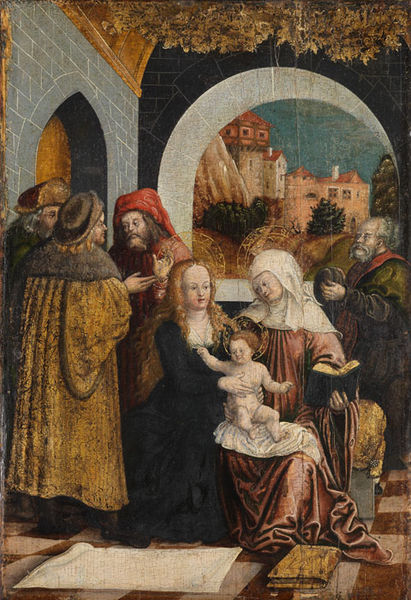
Titel: Die Heilige Sippe
Künstler: Augsburger Meister (?)
Standort: Karlsruhe
Institution: Staatliche Kunsthalle Karlsruhe
Schlagwörter: baum, berg, blau, blätter, dunkel, felsen, gemälde, gruppe, hand, haut, himmel, kopf, laub, mann, nackt, rubens, schatten, umhang, weiß, bäume, frauen, gelb, grün, landschaft, menschen, sitzen, stadt, braun, brust, bunt, busen, damen, fenster, finger, frau, grau, haar, hintergrund, hut, hüte, kariert, kleid, kleider, licht, marmor, mund, männer, nase, raum, schwarz, stirn, szene, tür, zeichnung, zimmer, ausblick, dach, gebäude, haus, rot, schleier, schloss, tuch, wiese, gesellschaft, gespräch, haube, herren, leute, malerei, rock, schachbrett, teppich, alt, bart, blond, mütze, mützen, wand, architektur, arm, augen, bibel, falten, gesicht, halten, johannes, neues testament, pelz, samt, stehen, stein, steine, bild, gelehrte, holland, innenraum, niederlande, öl, häuser, busch, kirche, boden, auge, gewand, gold, haare, kutte, mantel, reich, sitzend, decke, drei, eltern, familie, kind, mutter, personen, vater, blatt, pflanze, gotik, hübsch, locken, renaissance, zart, kamin, schornstein, turm, aussicht, bücher, papier, komplementär, liegen, bogen, italien, perspektive, pflaster, unterhaltung, fußboden, farben, fels, dorf, mauer, ziegel, farbe, baby, figuren, rundbogen, romantik, kissen, könig, kopftuch, lesen, tusch, faltenwurf, laken, junge, schoß, knie, tor, halle, bögen, rothaarig, arkade, innenhof, hängen, knabe, buch, burg, torbogen, amme, nackig, mauerwerk, zentralperspektive, arsch, fliesen, nonne, mäntel, fraue, nerz, kacheln, beten, gebet, brokat, altar, quadrate, gemäuer, portal, andächtig, gestus, pope, pelzkragen, heiligenschein, nimbus, gotisch, spitzbogen, christus, jesus, ostern, mauern, mittelalter, rothaarige, kopftücher, stall, geistliche, umhänge, kutten, könige, tempel, elisabeth, heilige, golden, fließen, bodne, jünger, heilig, taufe, steinboden, maria, madonna, anbetung, jerusalem, jesu, mutter gottes, punziert, petrus, weise, fresco, vorlesen, anna, kostbar, aureole, christi, josef, joseph, testament, roben, kapuze, geburt, säugling, ahus, fraune, europa, weihnachten, gemauert, barrock, fensterbogen, heilige familie, jesuskind, stifter, maria mit kind, juden, heiligenscheine, mutterliebe, beraten, innehof, lieblich, bläter, grppe, bedeckung, morgenland, frührenaissance, kopfbedekung, statd, windel, christuskind, bethlehem, gewnad, darbringung, im tempel, darbringung im tempel, betlehem, schriftgelehrte, beschneidung, gelockt, drei könige, madona, gelehrten, anna selbdritt, rum, selbdritt, altdorfer, van der weyden, neues, goldene pforte, pharisäer, mentel, jusus, raumm, kopfruch, m,enschen, d, nt, rote farbe, #weiß, atorboge, stadtbogen, weise männer, kelisabeth, nimbusd, zacharias, sakralkub´nst, maria im tempel, drei weise und maria mit kind, anna septrip, scharzese gewand, josef4, jerustadt, fliesn, donaustil, ittalien, kind jesus, illuminarismua, nonn, blätter baum, hanna, kindelein, #pelz, anna selbtritt